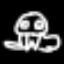
Label: frog